Aerial crown-view tile of a tropical tree (Barro Colorado Island, Panama), acquired 20250124:
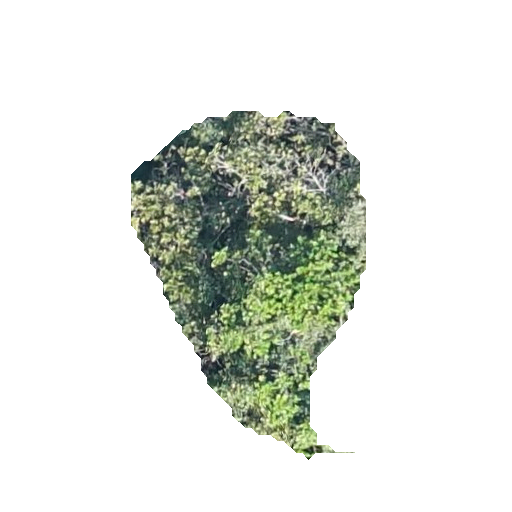
Species: Anacardium excelsum
GBIF accepted scientific name: Anacardium excelsum
Crown area: 80.351 m²